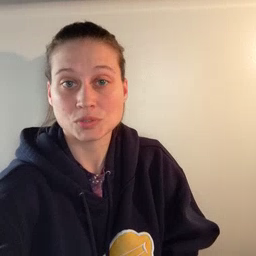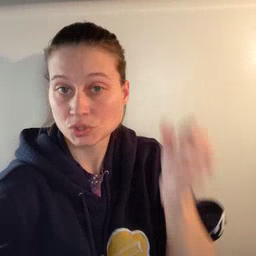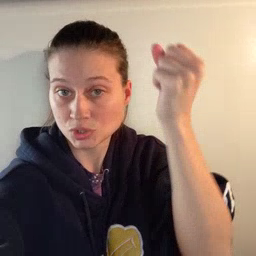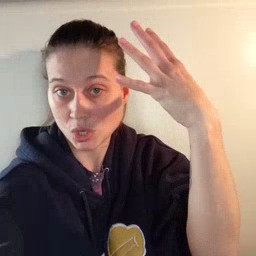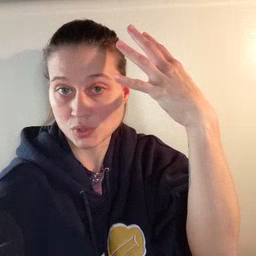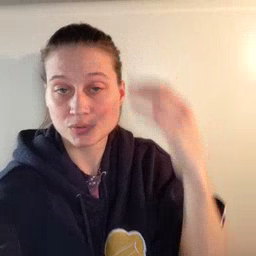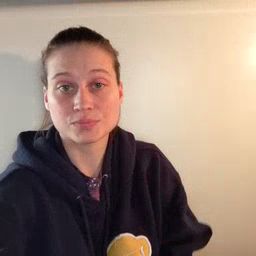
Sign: shower